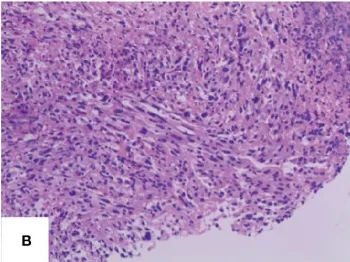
Histopathological assessment of tumor tissue. HEx400.
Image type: pathology (h&e)